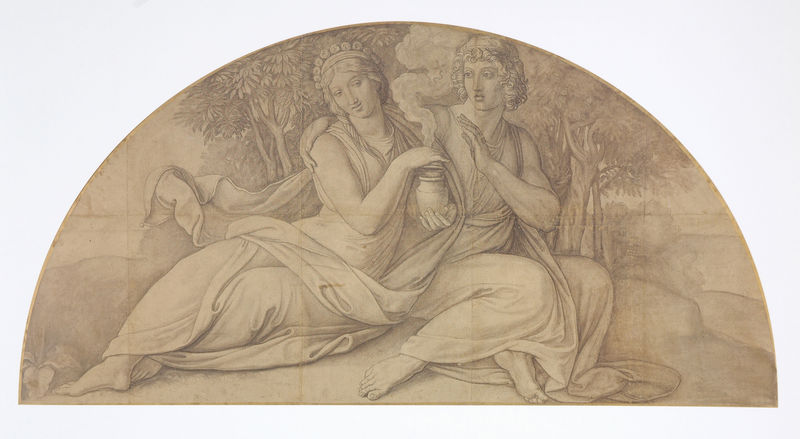
Titel: Epimetheus und Pandora
Künstler: Peter Cornelius
Standort: Berlin
Institution: Alte Nationalgalerie
Schlagwörter: baum, blätter, felsen, feuer, fuß, hand, himmel, körper, laub, mann, meer, nackt, umhang, wasser, weiß, bäume, frauen, landschaft, menschen, mädchen, ocker, see, sitzen, äste, braun, damen, frau, frisur, grau, hintergrund, kleid, kleider, marmor, schwarz, zeichnung, dame, schal, tuch, beige, leute, alt, gesichter, jung, arm, arme, band, falten, mensch, stein, steine, gesten, herr, baumstamm, horizont, natur, stamm, zweige, rauch, insel, gewand, haare, tücher, gewänder, klassizismus, paar, personen, pflanze, pflanzen, krone, lippen, locke, locken, renaissance, sanft, wald, kreis, oval, rund, krug, vase, schwung, füße, küste, liebe, umarmung, zärtlichkeit, liegen, bogen, zwei, fels, monochrom, vergilbt, idylle, haarband, romantik, dampf, lehnen, dekoration, wein, weiblich, wandmalerei, faltenwurf, plastik, junge, nazarener, striche, barfuss, pärchen, gefäß, berlin, antike, münchen, geheimnis, ödnis, schönheit, schwarz-weiß, radierung, stich, bleistift, fass, entwurf, kranz, zuneigung, halbkreis, halbrund, karton, portal, liebespaar, jüngling, baumgruppe, erschreckt, männlich, geflochten, antik, götter, toga, geäst, liebende, mittelalter, weihrauch, griechenland, umhänge, fresko, deutsche romantik, gelagert, tunika, adam und eva, urne, barfus, öffnen, tympanon, vorzeichnung, supraporte, bogenfeld, schwindt, cornelius, faltenwurd, faruen, türfeld, moritz, abwendung, gewandbehandlung, handhaltung, honig, met, vereinet, vereint, vergilbt beige, chiton, rauchfass, grieschenland